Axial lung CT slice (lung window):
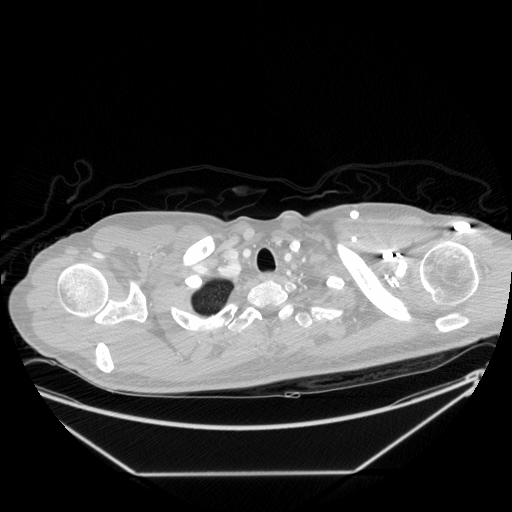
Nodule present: no